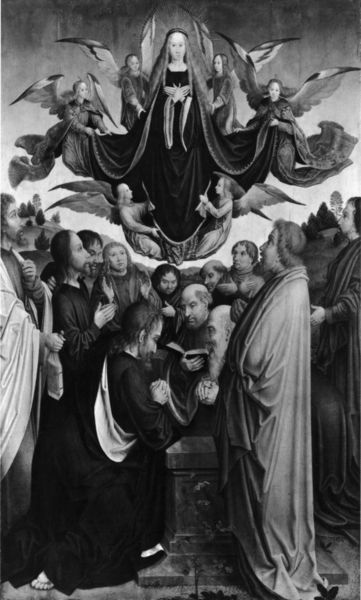
Titel: Himmelfahrt Mariens
Künstler: Meister von St. Severin
Standort: Bamberg
Institution: Staatsgalerie in der Neuen Residenz
Schlagwörter: berg, dunkel, flügel, gemälde, gruppe, hand, himmel, mann, weiß, wolken, bäume, landschaft, menschen, grau, haar, hell, holz, kleid, männer, schwarz, blick, schleier, hochformat, malerei, bart, bärte, gesichter, bibel, blicke, falten, johannes, sockel, stein, taube, gelehrte, hände, hügel, kirche, boden, gewand, haare, mantel, gewänder, fliegen, engel, schleppe, zuschauer, berge, figuren, gefaltet, detail, symmetrie, faltenwurf, foto, buch, strahlen, schweben, jungfrau, schwarz weiß, stich, knien, fliegend, beten, gebet, altar, hochaltar, gotisch, christus, grab, jesus, christlich, toga, mittelalter, vision, priester, erscheinung, geistliche, posaunen, hochzeit, kutten, heilige, jünger, maria, magdalena, anbetung, betend, mutter gottes, putti, flöten, tempera, sakral, christentum, himmelfahrt, tonsur, apostel, thronend, giotto, bucvh, gebete, jungfrau maria, spätmittelalter, seraphim, mariä himmelfahrt, maria himmelfahrt, schwarweiss, ave, himmelfarth, gemä#lde, scleppe, weissß